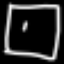
Label: square